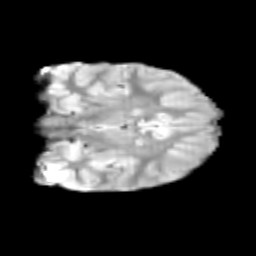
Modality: T2w
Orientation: coronal
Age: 9
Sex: female
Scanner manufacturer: siemens
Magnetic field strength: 3 T
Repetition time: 3.8 s
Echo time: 0.07 s